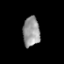
Tissue: prostate
Cell type: T cells
Senescence score: 0.343
Nuclear area (px): 491
Mean DAPI intensity: 151.132